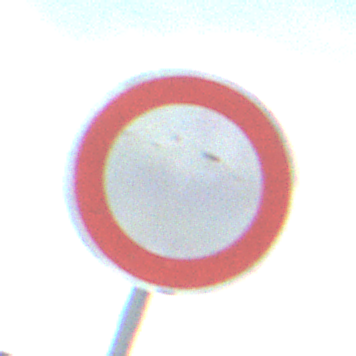
Verkehrszeichen: VerbotFahrzeugeAllerArt
Umgebung: Outdoor, Nature
Tageszeit: MorningAfternoon
Wetter: PartlyCloudy
Licht: Natural
Jahreszeit: NotSpecified
Kontrast: LowContrast